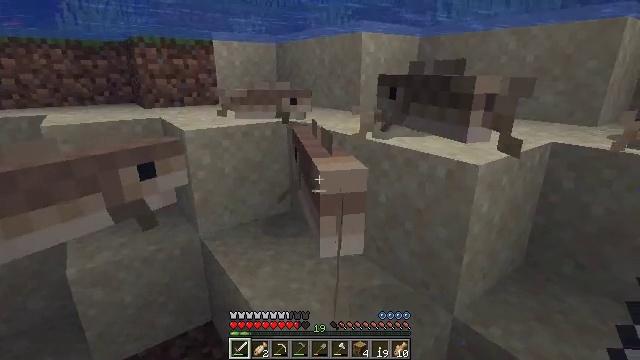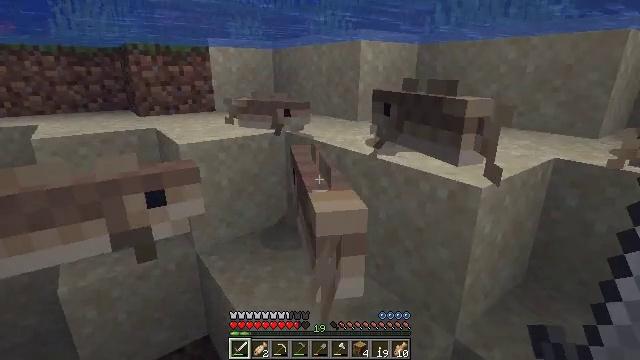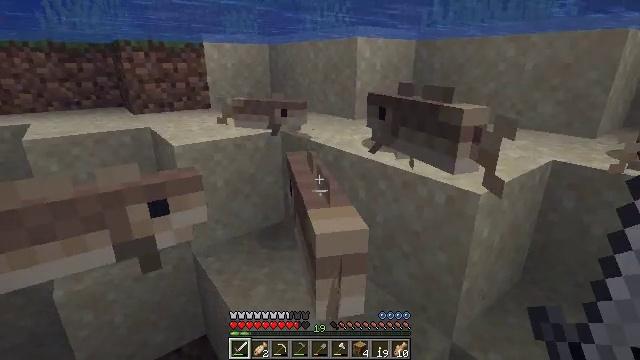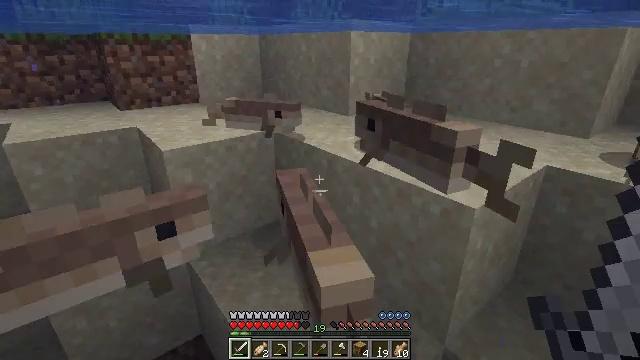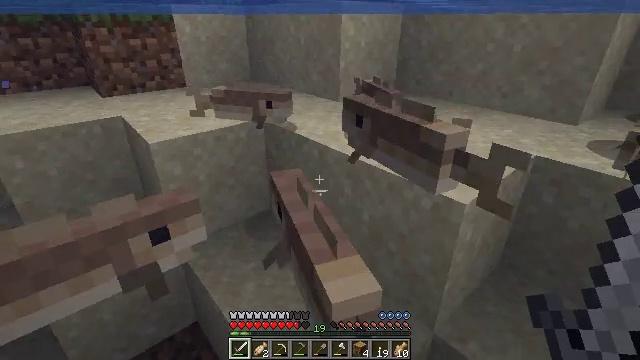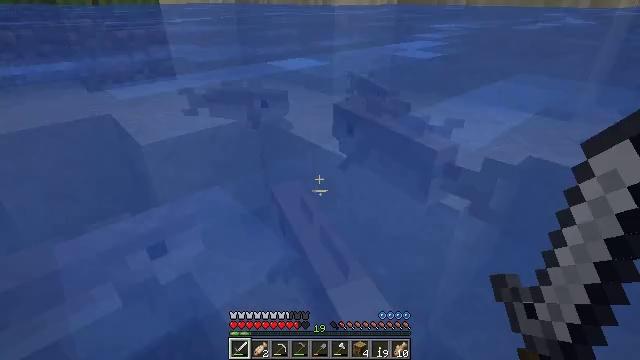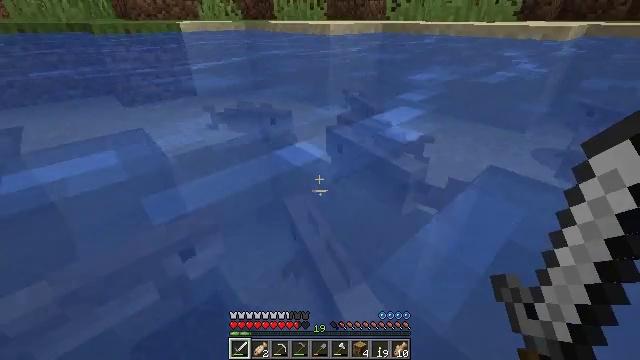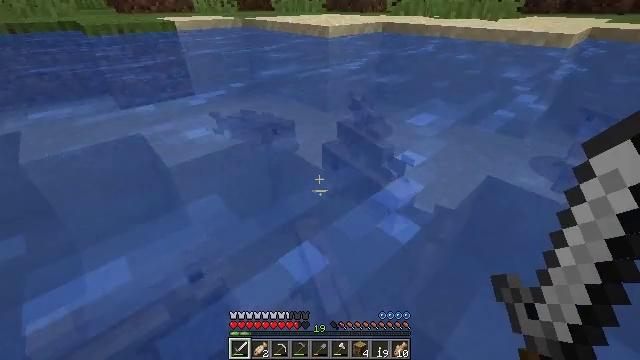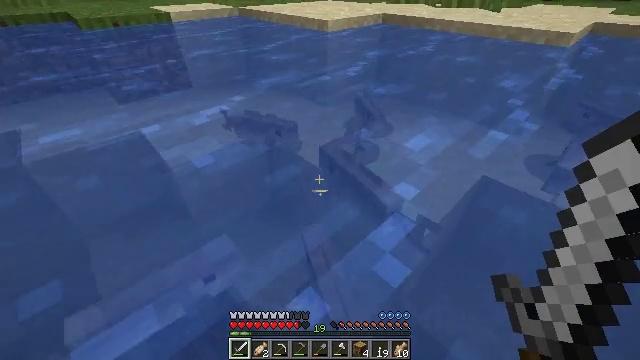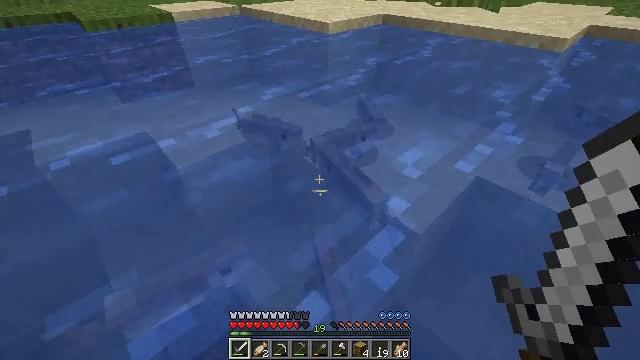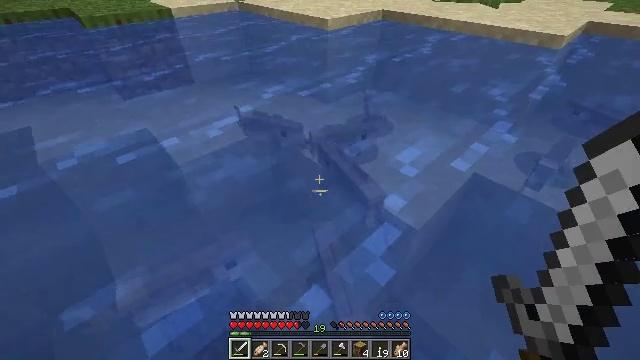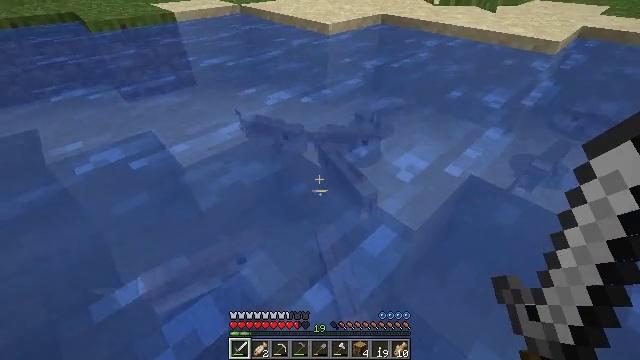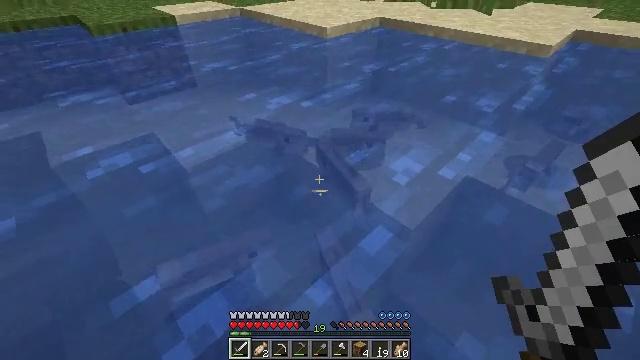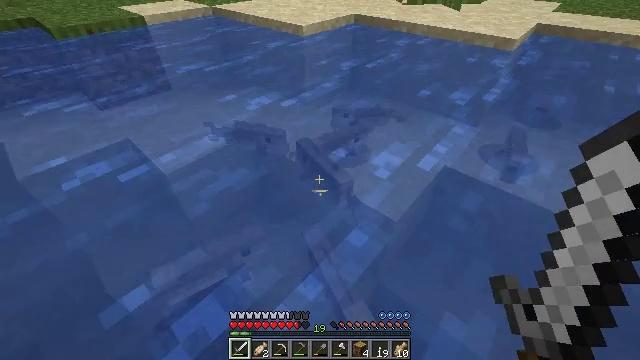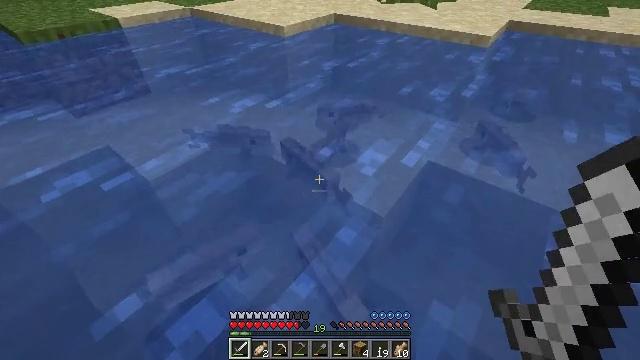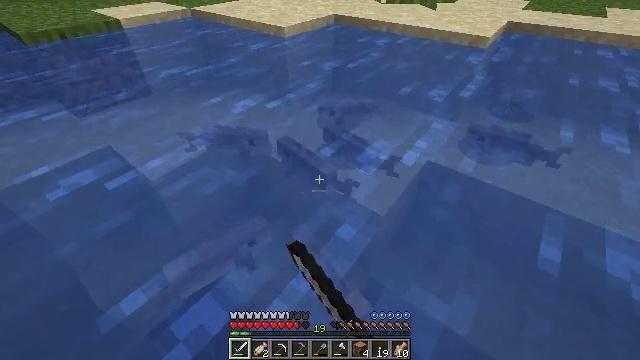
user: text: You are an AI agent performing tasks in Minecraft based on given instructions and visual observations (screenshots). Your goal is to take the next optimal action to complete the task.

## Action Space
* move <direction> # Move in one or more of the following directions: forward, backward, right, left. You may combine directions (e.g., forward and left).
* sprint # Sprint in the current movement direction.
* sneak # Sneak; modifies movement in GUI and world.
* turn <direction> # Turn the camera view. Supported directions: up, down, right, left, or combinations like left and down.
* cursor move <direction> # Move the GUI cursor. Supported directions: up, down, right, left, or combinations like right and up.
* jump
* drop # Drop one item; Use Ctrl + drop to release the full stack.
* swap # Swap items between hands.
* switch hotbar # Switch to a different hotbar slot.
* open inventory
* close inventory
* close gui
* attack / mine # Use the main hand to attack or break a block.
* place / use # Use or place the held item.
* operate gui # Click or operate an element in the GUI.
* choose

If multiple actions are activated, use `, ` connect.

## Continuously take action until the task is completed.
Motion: motion action
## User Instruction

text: Catch and defeat a cod.
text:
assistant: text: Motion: move forward, jump
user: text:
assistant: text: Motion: move forward, turn down, jump
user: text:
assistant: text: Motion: move forward, turn right and down, jump
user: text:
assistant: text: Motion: move forward, turn right and down, jump
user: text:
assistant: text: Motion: move forward, turn right and down, jump
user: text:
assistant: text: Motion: move forward, turn down, jump
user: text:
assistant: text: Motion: turn down, jump
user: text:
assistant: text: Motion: turn down
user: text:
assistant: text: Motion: turn down
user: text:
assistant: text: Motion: turn down
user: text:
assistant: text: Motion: no_op
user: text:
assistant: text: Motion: no_op
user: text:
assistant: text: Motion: turn right
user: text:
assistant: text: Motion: turn right, attack / mine
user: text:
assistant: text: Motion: attack / mine
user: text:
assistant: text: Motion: attack / mine
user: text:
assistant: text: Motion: no_op
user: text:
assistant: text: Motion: no_op
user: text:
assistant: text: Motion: no_op
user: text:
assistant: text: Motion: no_op
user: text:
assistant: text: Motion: no_op
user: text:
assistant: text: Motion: no_op
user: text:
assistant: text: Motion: no_op
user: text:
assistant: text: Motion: no_op
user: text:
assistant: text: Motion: no_op
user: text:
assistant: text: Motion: no_op
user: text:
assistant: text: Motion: no_op
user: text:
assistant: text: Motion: move forward, turn right
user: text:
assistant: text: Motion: move forward, turn right
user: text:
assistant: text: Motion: move forward, turn right and up